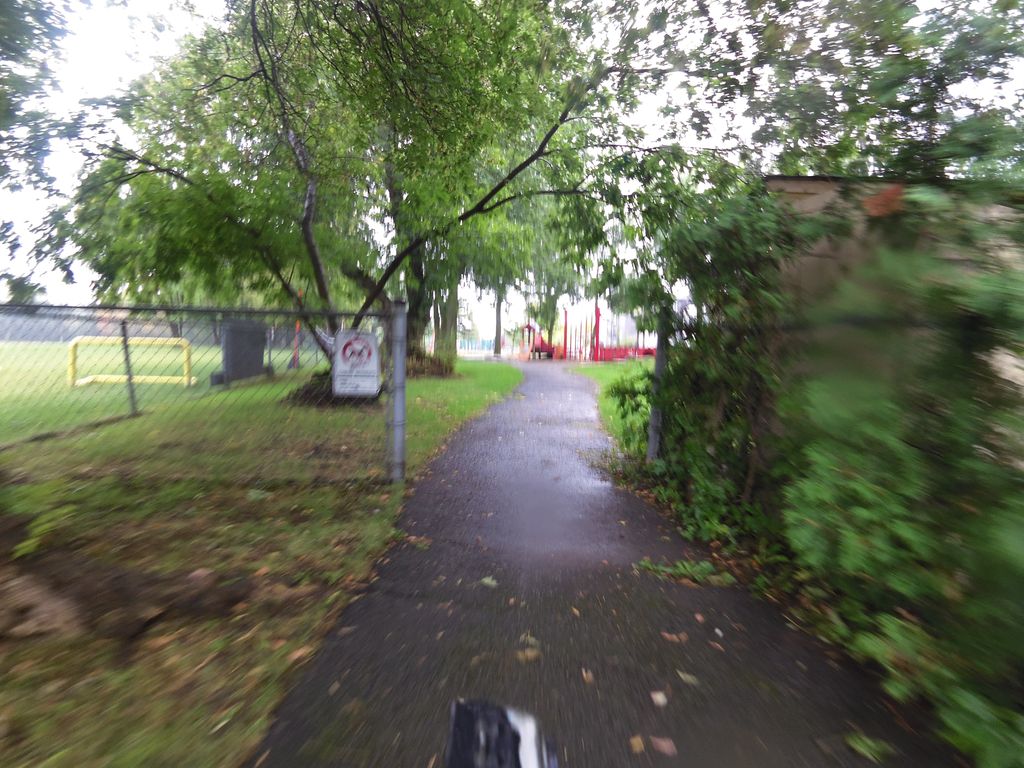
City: ottawa-gatineau